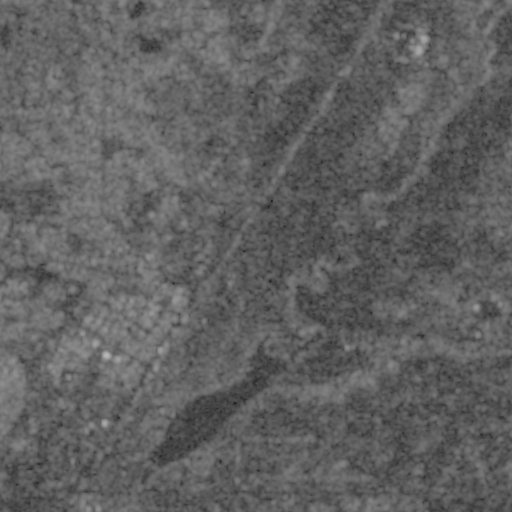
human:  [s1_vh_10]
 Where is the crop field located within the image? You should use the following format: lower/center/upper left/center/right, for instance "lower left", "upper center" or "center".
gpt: The crop field is located in the lower left of the image.
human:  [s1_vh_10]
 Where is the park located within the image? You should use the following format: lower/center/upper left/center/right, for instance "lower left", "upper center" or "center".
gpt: The park is located in the lower left of the image.
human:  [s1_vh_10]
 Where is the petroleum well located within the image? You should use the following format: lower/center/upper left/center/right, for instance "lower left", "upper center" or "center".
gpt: The petroleum well is located in the lower left of the image.
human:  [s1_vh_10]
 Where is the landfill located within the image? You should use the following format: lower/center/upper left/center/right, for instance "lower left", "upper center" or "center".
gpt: There is no landfill in the image.

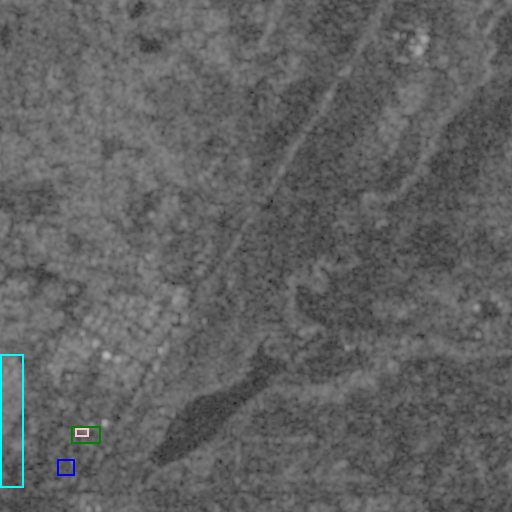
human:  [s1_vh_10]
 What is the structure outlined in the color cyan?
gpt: The structure outlined in cyan is a crop field.
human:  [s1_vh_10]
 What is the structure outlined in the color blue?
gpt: The structure outlined in blue is a park.
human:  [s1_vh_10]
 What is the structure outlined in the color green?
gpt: The structure outlined in green is a parking lot.
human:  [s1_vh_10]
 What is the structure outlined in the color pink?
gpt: The structure outlined in pink is a building.
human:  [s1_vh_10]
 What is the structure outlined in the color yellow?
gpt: There is no yellow outline.